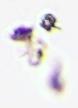
Label: Detritus